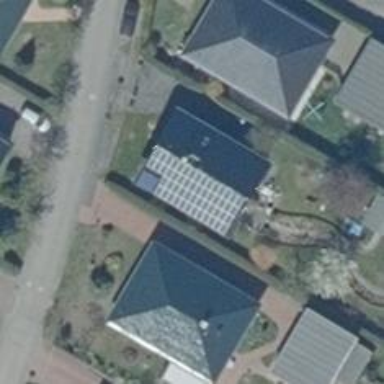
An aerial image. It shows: Solar photovoltaic panel generator producing electricity in small installation.